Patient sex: F
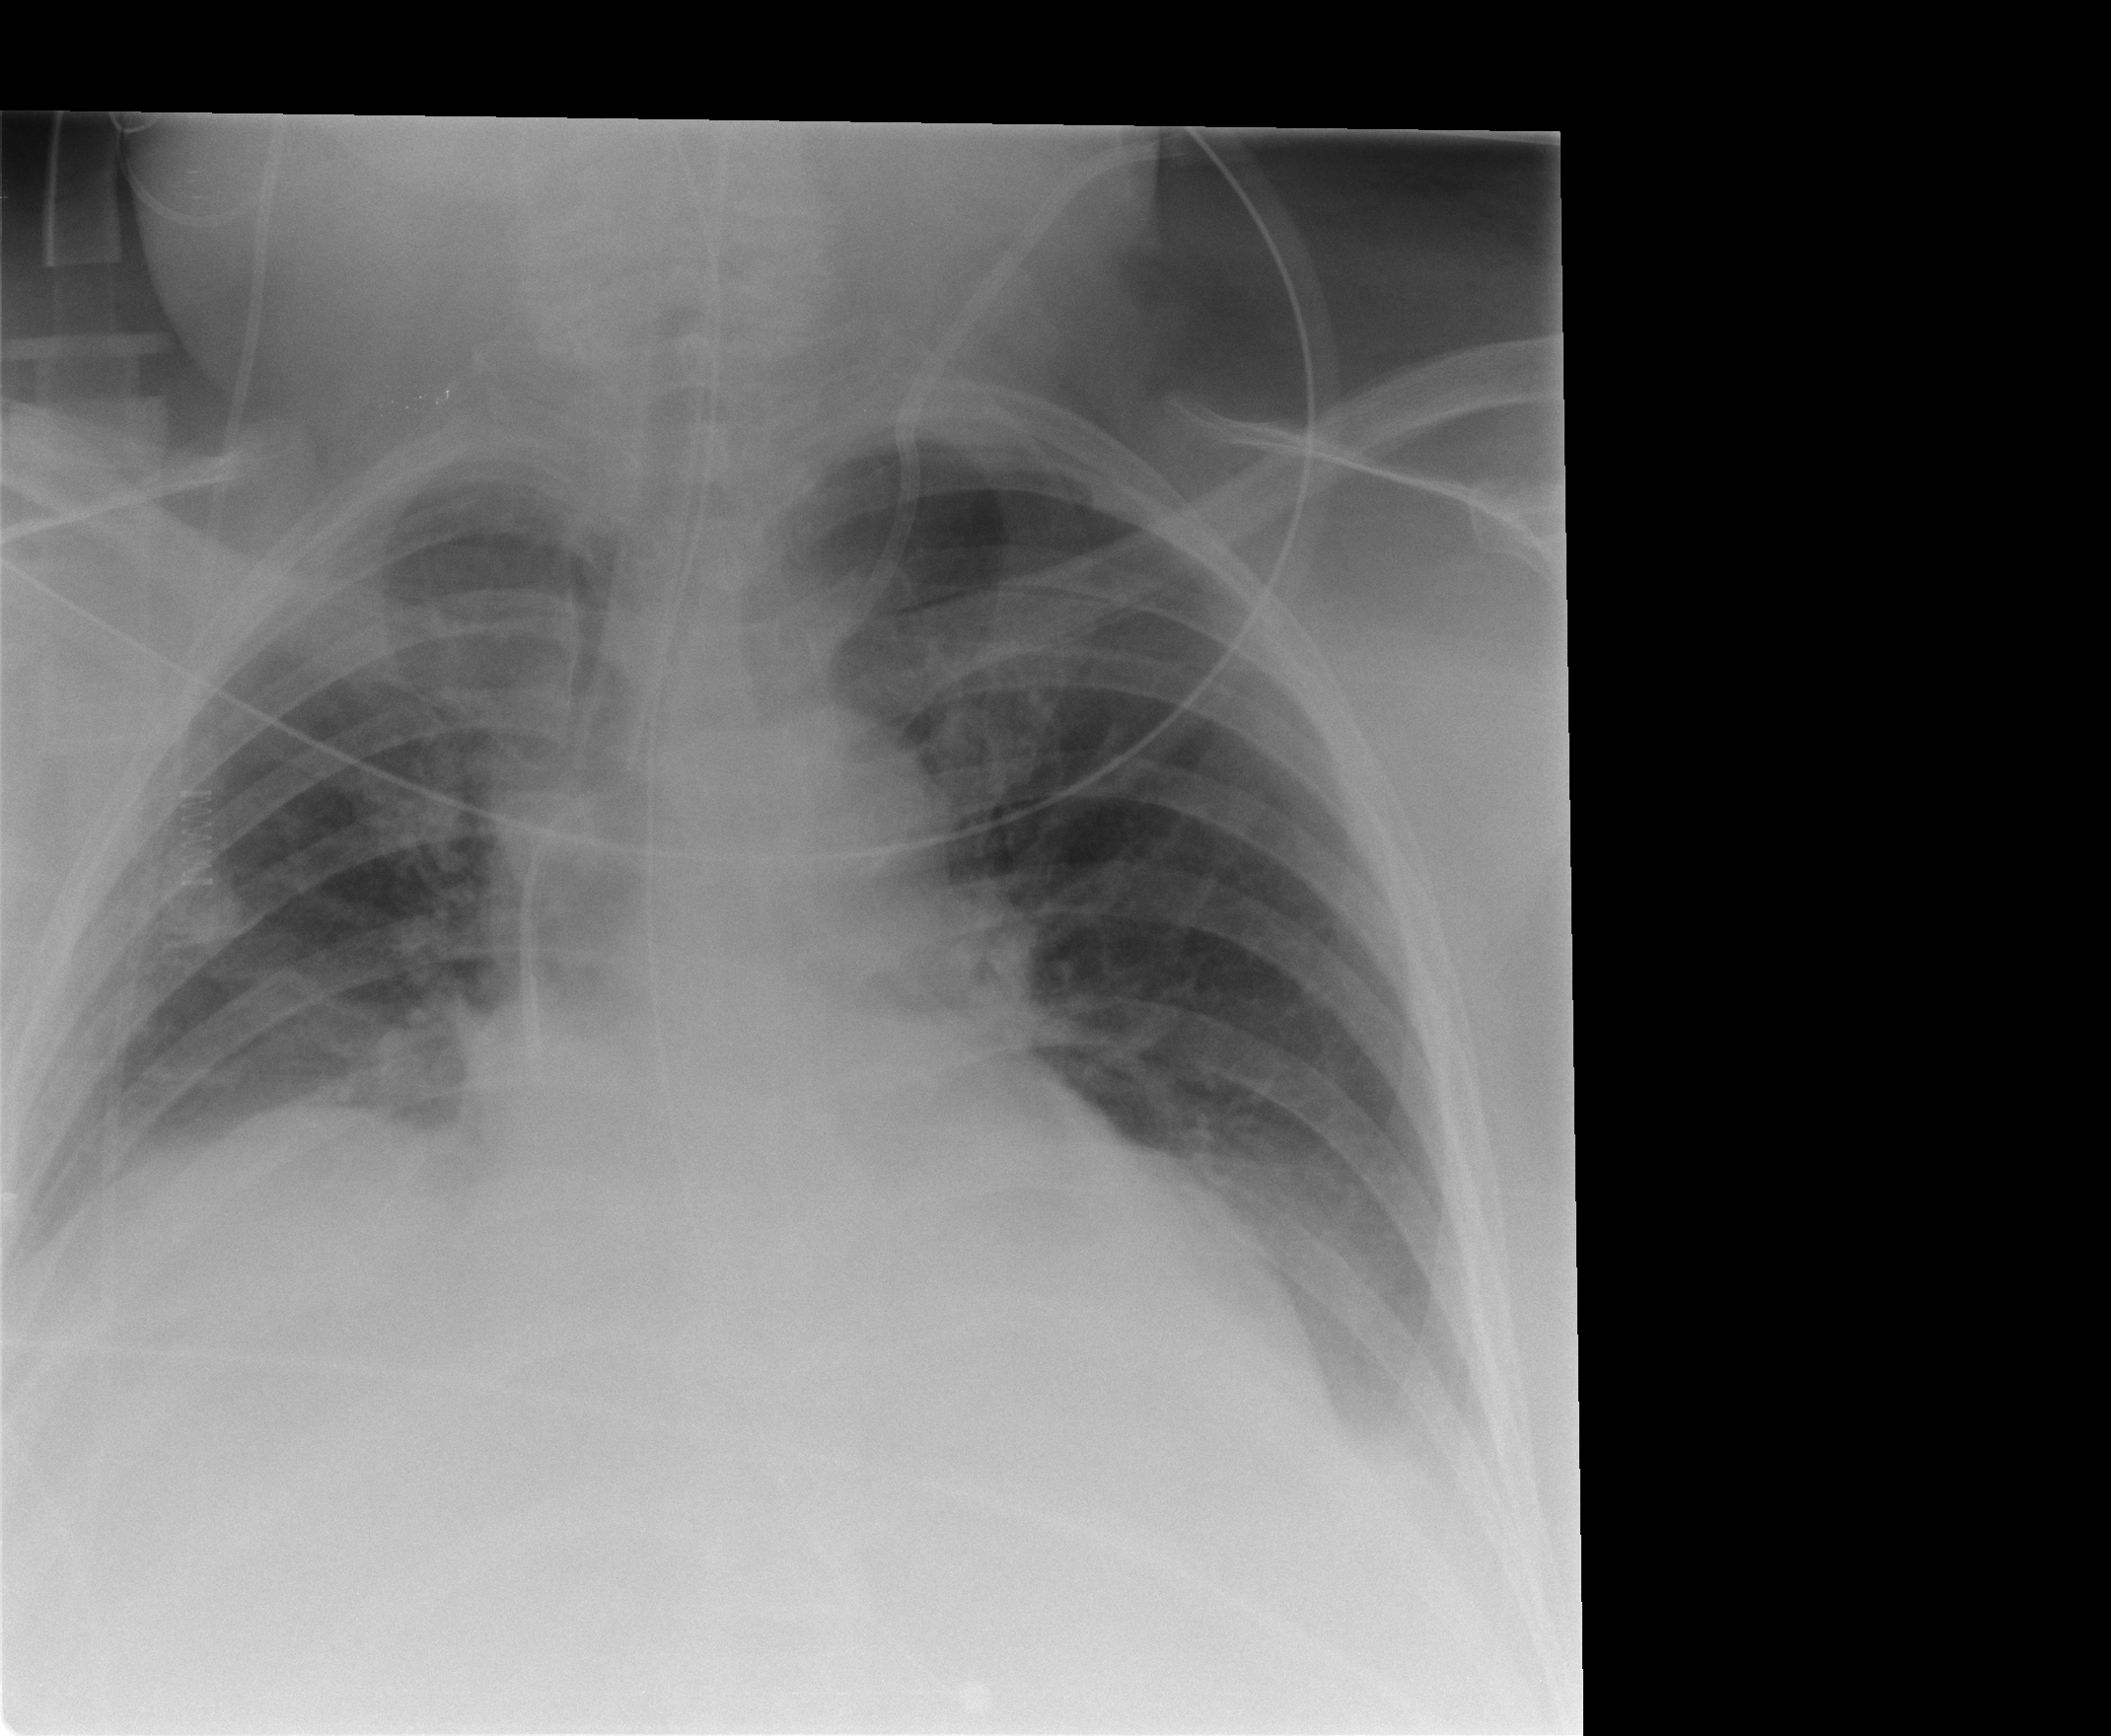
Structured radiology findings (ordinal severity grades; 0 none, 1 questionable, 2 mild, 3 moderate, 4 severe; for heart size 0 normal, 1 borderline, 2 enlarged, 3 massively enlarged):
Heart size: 2
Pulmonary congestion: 0
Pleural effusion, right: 2
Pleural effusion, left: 2
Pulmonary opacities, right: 2
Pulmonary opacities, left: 0
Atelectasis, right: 2
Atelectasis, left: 2